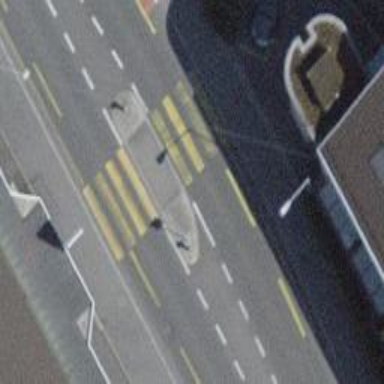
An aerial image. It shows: Kerb serving as barrier.